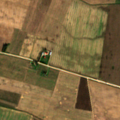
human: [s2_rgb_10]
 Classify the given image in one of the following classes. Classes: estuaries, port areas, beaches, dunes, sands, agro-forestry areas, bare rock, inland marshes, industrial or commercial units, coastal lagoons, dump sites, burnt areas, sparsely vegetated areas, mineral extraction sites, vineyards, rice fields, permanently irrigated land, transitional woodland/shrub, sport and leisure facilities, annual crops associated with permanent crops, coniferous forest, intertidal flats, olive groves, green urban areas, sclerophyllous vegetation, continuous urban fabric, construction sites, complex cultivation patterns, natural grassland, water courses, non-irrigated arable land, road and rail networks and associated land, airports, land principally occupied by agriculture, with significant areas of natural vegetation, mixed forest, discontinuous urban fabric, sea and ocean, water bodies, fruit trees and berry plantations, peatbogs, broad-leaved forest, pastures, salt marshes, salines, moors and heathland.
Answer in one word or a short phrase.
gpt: non-irrigated arable land